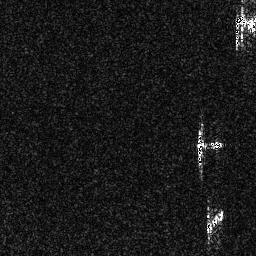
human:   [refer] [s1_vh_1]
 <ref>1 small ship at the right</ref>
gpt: <box>[[76, 54, 87, 58, 0]]</box>